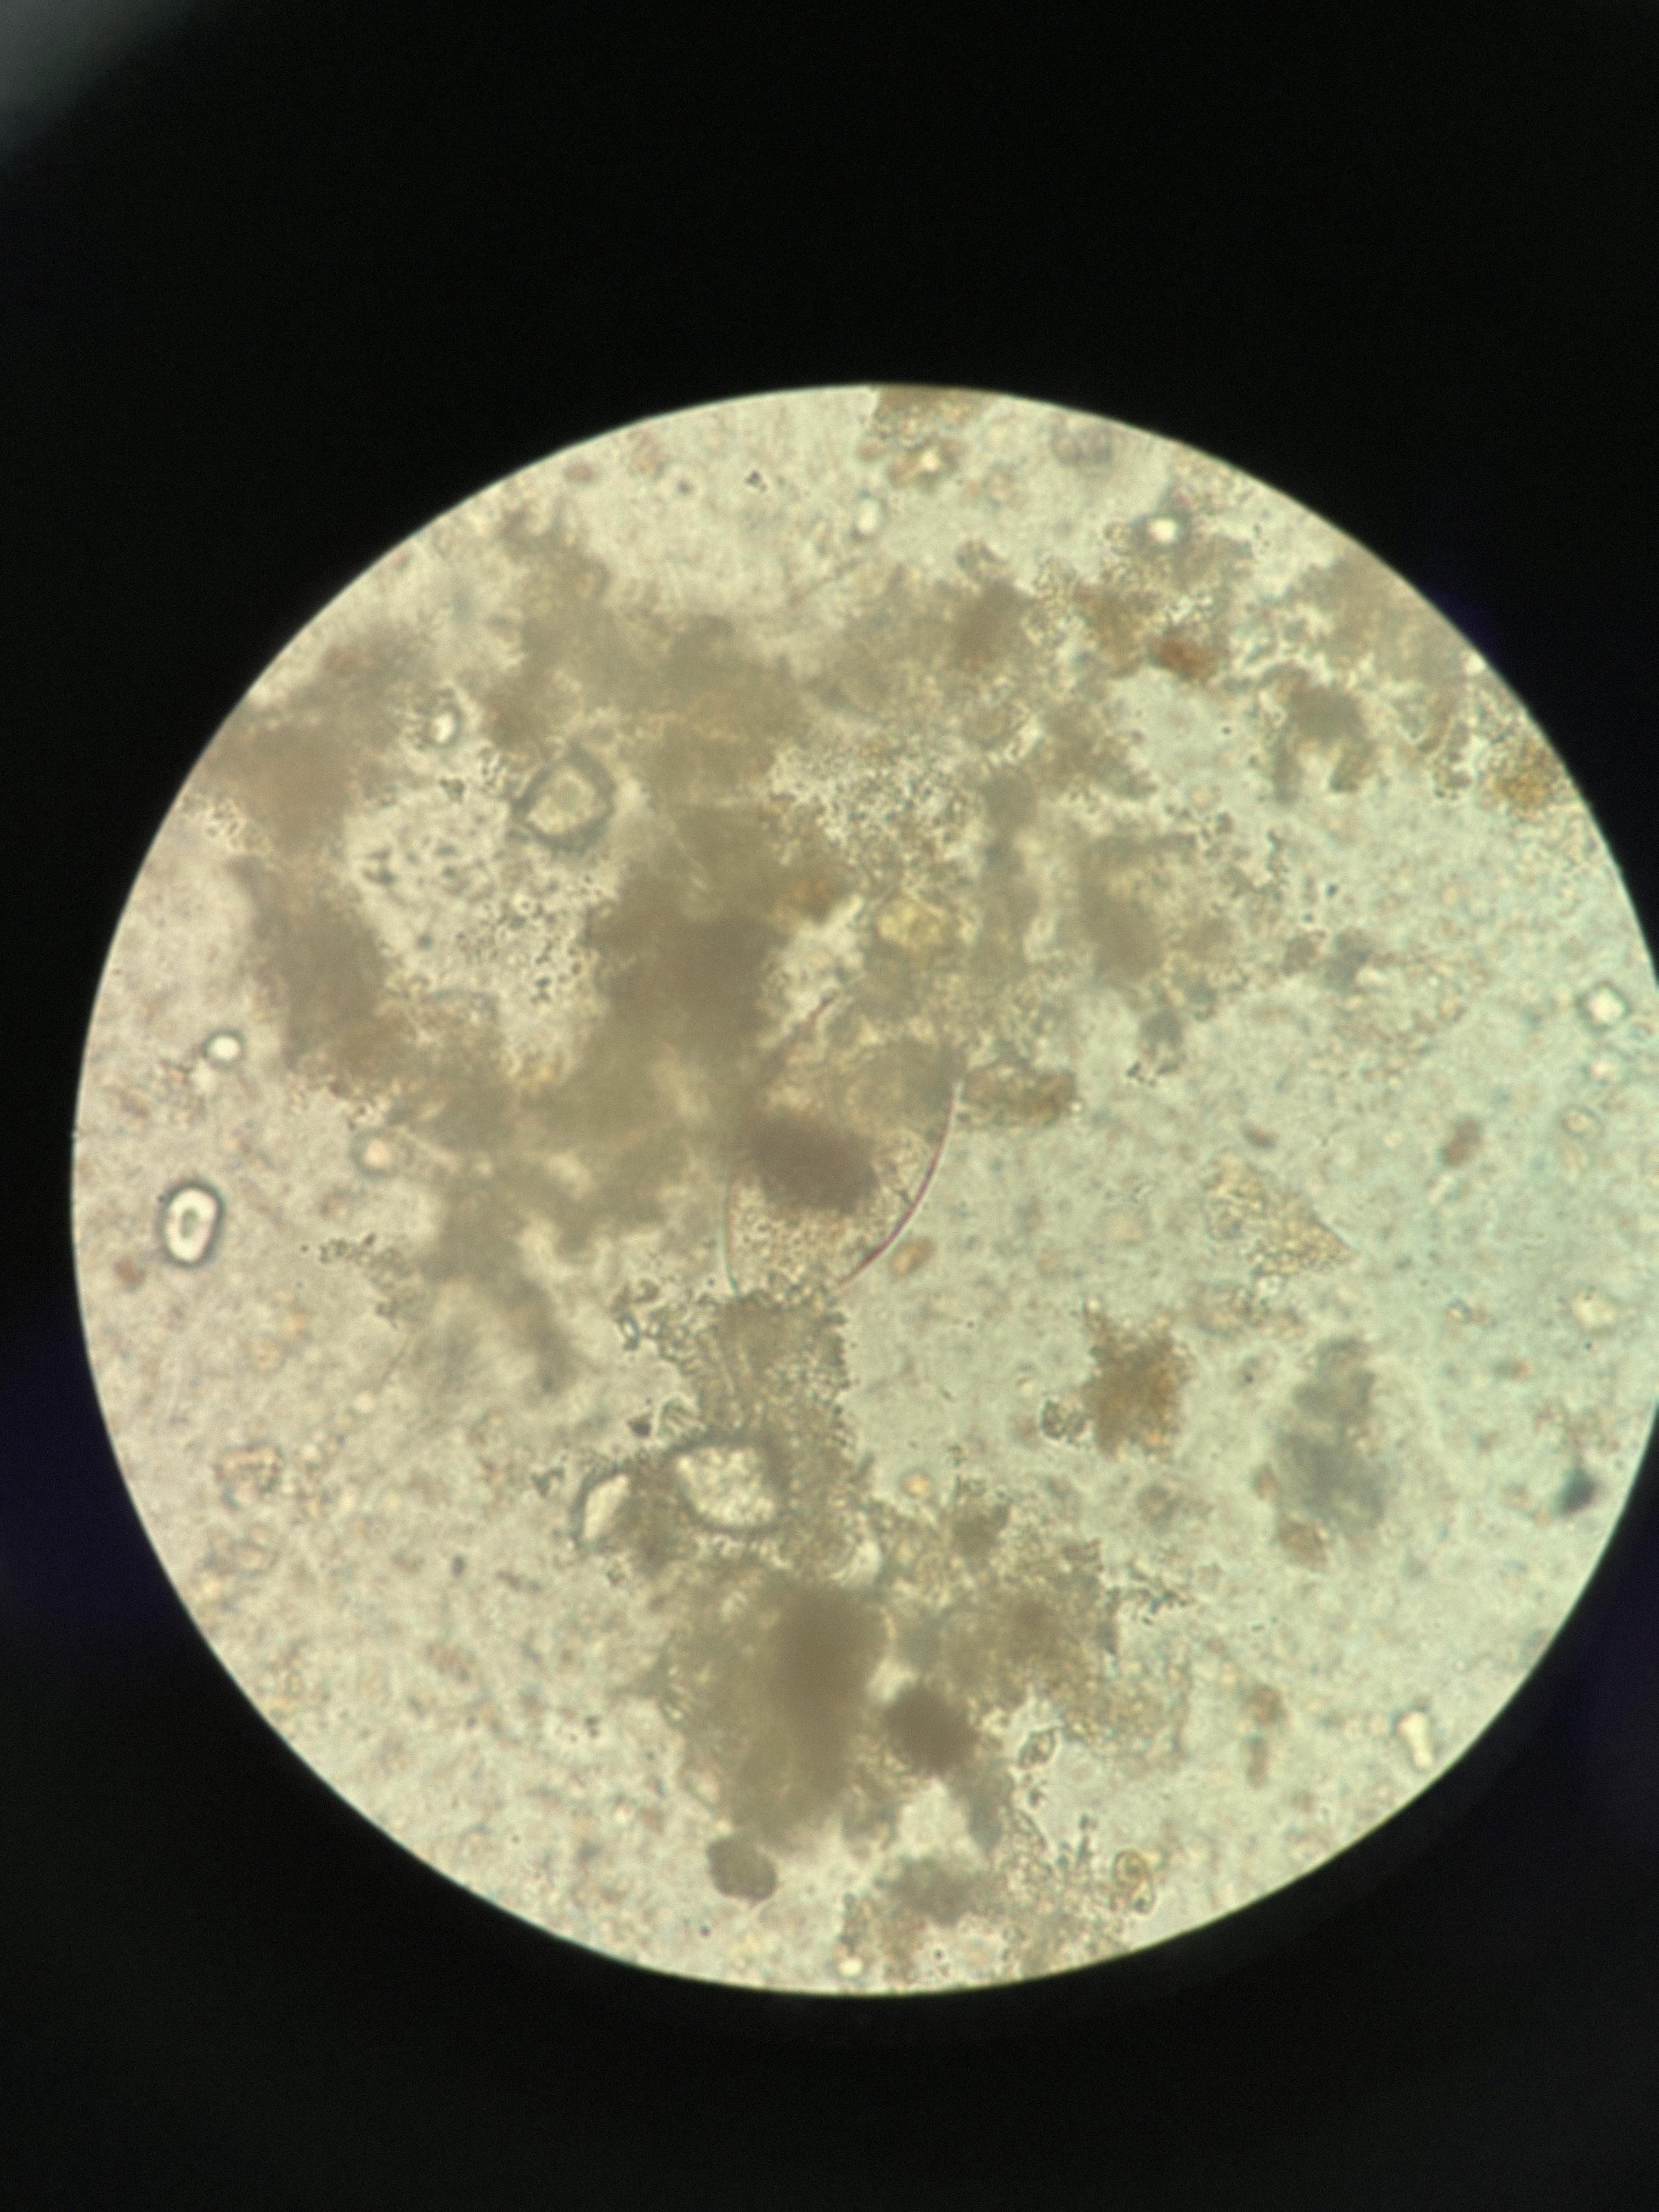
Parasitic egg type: Fasciolopsis buski